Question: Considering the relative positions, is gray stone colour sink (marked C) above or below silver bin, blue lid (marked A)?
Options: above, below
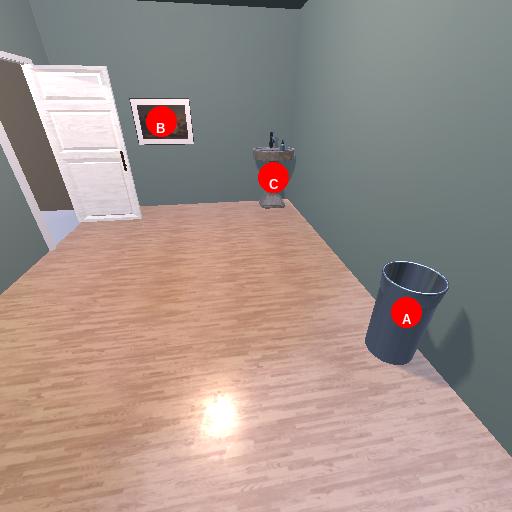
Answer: above